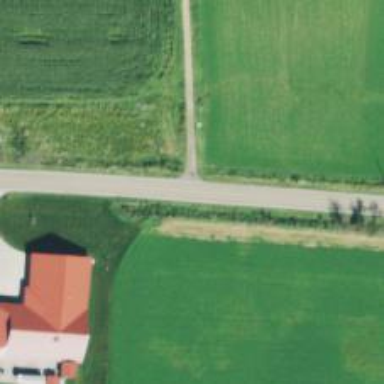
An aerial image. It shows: Tertiary road.